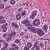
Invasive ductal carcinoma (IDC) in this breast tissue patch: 0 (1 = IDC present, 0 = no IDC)